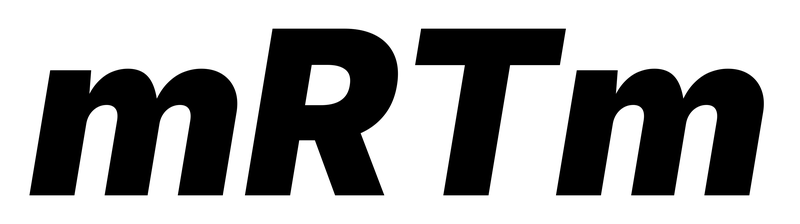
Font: Inter-Italic_Black_Italic